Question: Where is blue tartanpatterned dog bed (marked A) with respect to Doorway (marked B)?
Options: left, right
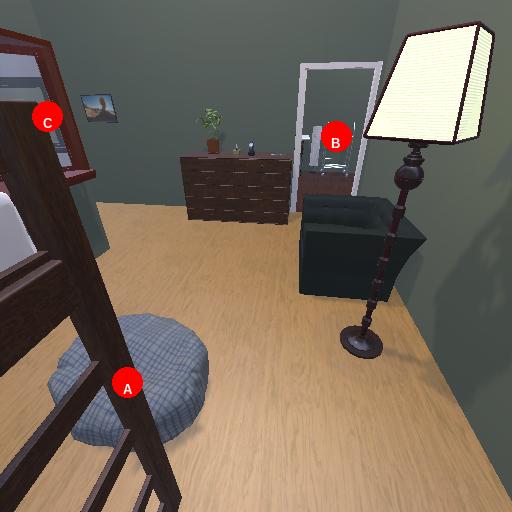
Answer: left